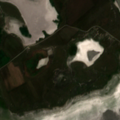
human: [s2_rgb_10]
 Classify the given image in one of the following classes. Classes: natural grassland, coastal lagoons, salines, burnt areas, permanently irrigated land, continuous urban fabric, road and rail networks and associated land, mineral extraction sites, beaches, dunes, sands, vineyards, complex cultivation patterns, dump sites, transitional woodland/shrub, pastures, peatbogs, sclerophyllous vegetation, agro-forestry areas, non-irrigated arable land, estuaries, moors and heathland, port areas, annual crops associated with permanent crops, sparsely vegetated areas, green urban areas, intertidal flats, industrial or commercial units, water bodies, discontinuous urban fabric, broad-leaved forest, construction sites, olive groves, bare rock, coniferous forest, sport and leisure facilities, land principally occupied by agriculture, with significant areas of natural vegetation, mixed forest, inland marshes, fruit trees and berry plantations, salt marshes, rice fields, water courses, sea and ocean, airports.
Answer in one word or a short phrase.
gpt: non-irrigated arable land, broad-leaved forest, natural grassland, water bodies